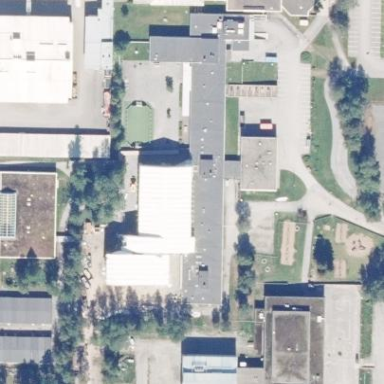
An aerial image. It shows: School building.